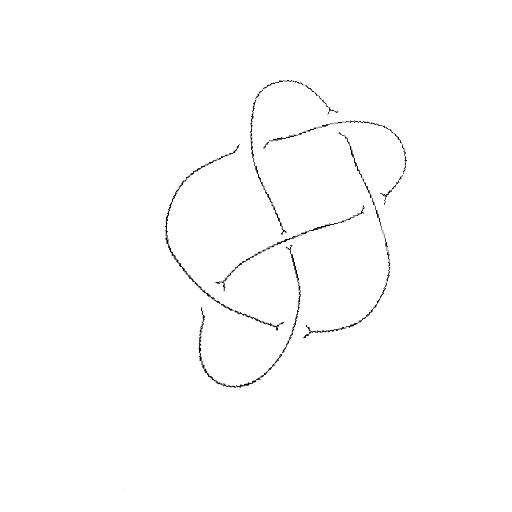
Crossing number: 6